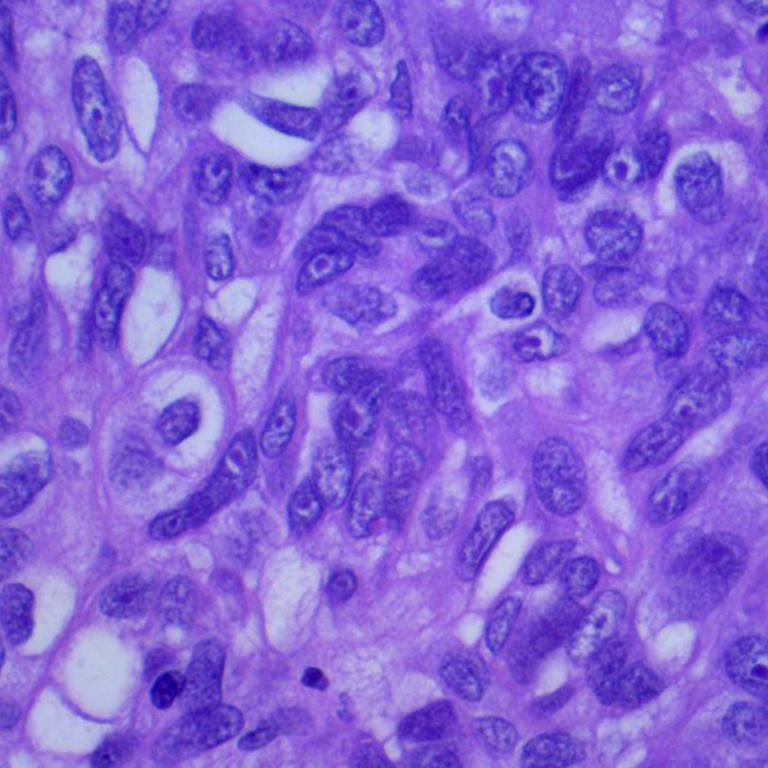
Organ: lung
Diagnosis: squamous carcinomas